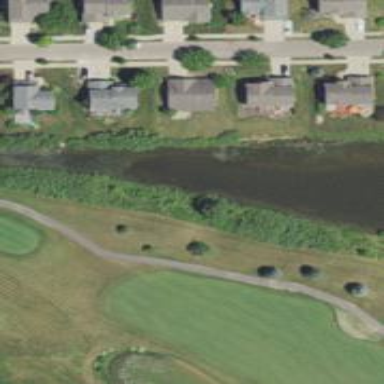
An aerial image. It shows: Water hazard in golf course. The hazard is natural water feature.